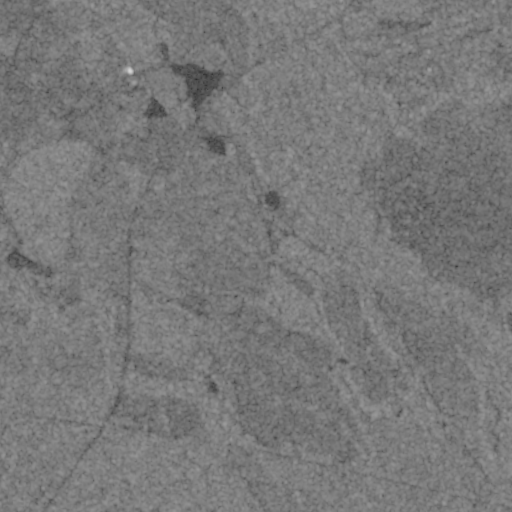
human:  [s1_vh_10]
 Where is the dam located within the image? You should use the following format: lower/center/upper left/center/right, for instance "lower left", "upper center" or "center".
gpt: The dam is located in the upper center of the image.
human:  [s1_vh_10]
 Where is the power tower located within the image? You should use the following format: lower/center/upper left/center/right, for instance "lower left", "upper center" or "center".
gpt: The power tower is located in the lower of the image.
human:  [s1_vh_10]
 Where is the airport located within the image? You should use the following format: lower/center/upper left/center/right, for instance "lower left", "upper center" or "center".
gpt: There is no airport in the image.

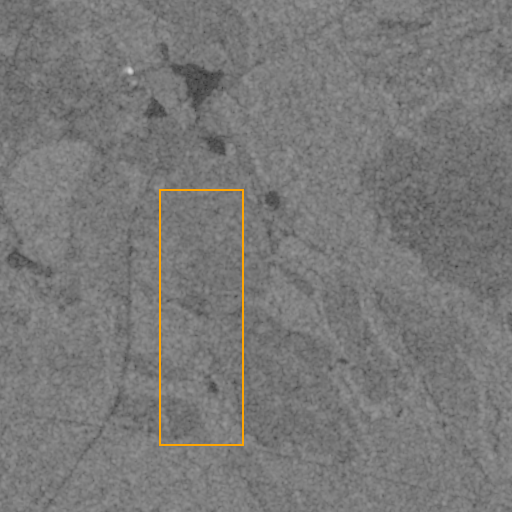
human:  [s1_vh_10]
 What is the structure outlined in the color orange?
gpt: There is no orange outline.
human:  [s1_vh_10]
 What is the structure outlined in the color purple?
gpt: There is no structure outlined in purple.